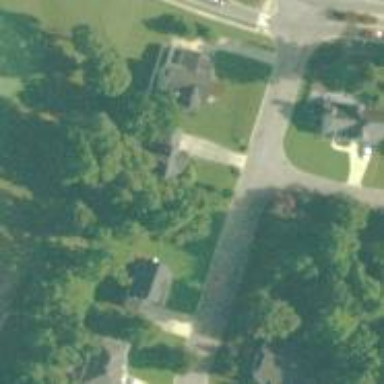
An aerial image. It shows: Driveway leading to service road.